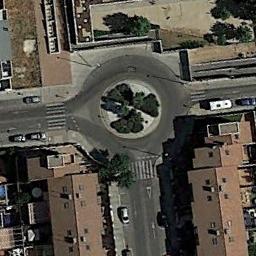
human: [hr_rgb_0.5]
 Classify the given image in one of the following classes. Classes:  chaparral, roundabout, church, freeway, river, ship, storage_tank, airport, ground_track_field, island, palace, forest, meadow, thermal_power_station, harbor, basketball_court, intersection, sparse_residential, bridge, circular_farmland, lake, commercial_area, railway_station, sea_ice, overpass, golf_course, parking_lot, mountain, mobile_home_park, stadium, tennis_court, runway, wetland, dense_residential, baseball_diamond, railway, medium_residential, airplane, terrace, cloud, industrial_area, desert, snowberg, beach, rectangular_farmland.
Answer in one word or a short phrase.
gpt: roundabout